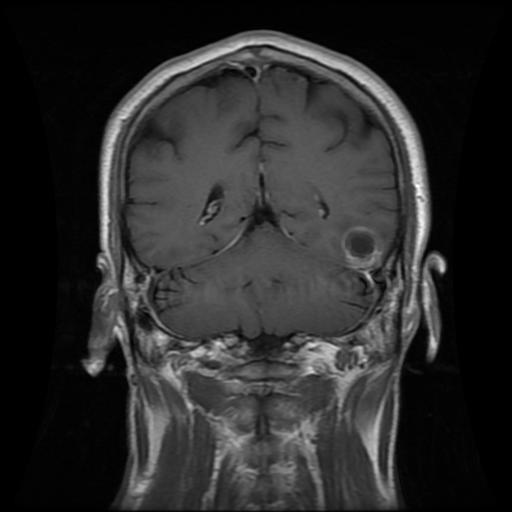
Label: glioma